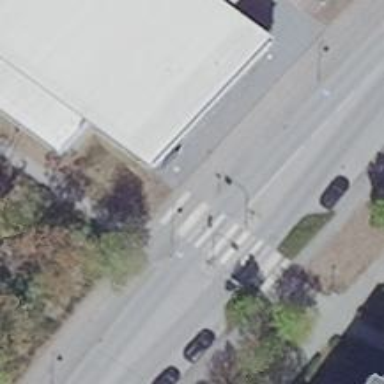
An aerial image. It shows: Marked pedestrian crossing with zebra designation and central island.